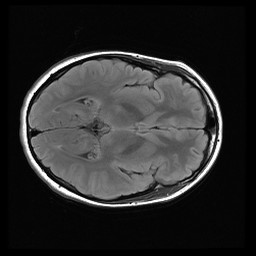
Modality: FLAIR
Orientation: axial
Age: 22
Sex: female
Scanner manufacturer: ge
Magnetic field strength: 3 T
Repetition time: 9 s
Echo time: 0.125 s